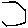
Label: hexagon